Question: I'm animating an element by unveiling it from the bottom of the page. The position of the child elements should not be affected by the size change of the unveiling animation.
That's what I'm looking for:

'''
<div>
<h1>Hello stranger</h1>
</div>
'''
Both elements are positioned 'absolute' with top, right, bottom & left set to '0'. The contents are revealed by lowering the 'top' of the 'div' from '100%' to '0%'. <URL>
My goal is
1. to keep the heading always at a fixed position (middle)
2. hide the heading when it is not uncovered yet
But these are my problems
- 'position:fixed''h1''overflow'<URL>''%'
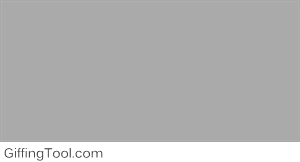
Answer: The solution is to move the 'h1' in the opposite direction to the 'div' animation at the same time which gives the illusion that the 'h1' has remained static. However the 'h1' is actually also moving relative to the 'div' just in the opposite direction.
I've kept the same markup and also the 'position: absolute; top: 0; right:0; left:0; bottom: 0;' requirement you stated on both elements.
<URL>
'''
<div>
<h1>Hello stranger</h1>
</div>
'''
'''
div {
position: absolute;
top: 0;
left: 0;
right: 0;
bottom: 0;
background: #000;
transform: translate3d(0, 0%, 0);
overflow: hidden;
}
h1 {
position: absolute;
top: 0;
left: 0;
right: 0;
bottom: 0;
color: #fff;
text-align: center;
transform: translate3d(0, 50%, 0);
}
/* Transition effect and timing must be the same for both elements to give the perfect illusion */
div,
h1 {
transition: transform 500ms ease-in;
}
/* The transform class added to the div to begin the animation on the h1 and div at the same time */
.hide {
transform: translate3d(0, 100%, 0);
}
.hide h1 {
transform: translate3d(0, -50%, 0);
}
'''
Apply the 'hide' class to the 'div' (by clicking the toggle in the fiddle) and you should get the desired affect.
Things that are important to note here is the use of 3dtransforms. These are much smoother than animating 'top' or 'margins' and takes advantage of using a devices <URL> to achieve this.
3dtransforms are <URL> but you may need to apply the browser prefixes in some instances depending on the support you want to offer.